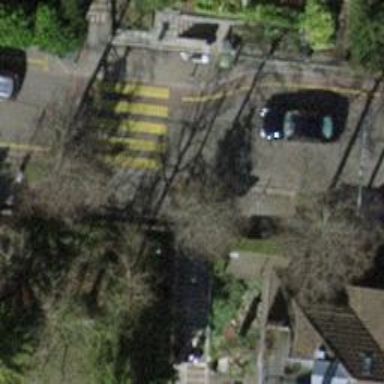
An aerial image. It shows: Stone steps forming road.